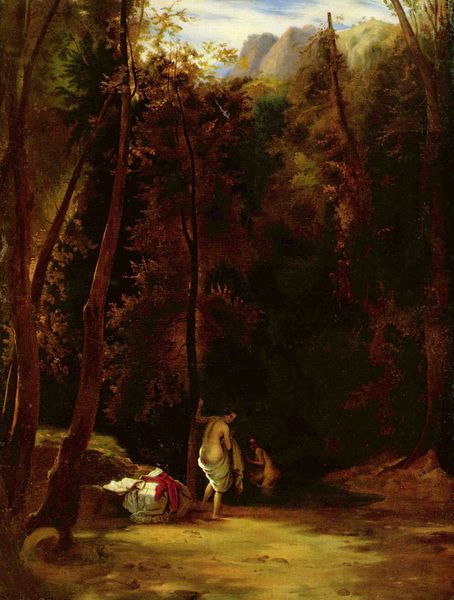
Titel: Badende Mädchen im Park von Terni
Künstler: Karl Blechen
Standort: Hannover
Institution: Niedersächsisches Landesmuseum
Schlagwörter: akt, baum, berg, blau, blätter, dunkel, felsen, gemälde, himmel, laub, mann, nackt, schatten, wasser, weiß, wolken, baden, badende, baumstämme, bäume, fluss, frauen, gelb, grün, landschaft, menschen, ocker, see, teich, äste, braun, frau, grau, hell, kleid, kleider, licht, rücken, schwarz, gras, rot, tuch, weg, wiese, wolke, beige, arme, blicke, inkarnat, kleidung, mensch, stehen, stein, baumstamm, natur, stamm, zweige, gewässer, sonne, boden, corot, gewand, gold, realismus, tücher, gewänder, paar, personen, wald, hintern, sommer, naturalismus, zwei, warm, berge, gebirge, hitze, kamm, idylle, tannen, stämme, handtuch, nackte, baumkronen, hoch, bad, badend, lichtung, berggipfel, bergkamm, jungfrau, mythologie, badetuch, lac, romantisch, tümpel, geäst, laubwald, waldboden, fichten, tannenwald, kühl, nadelwald, abgelegt, femme, wipfel, bois, paysage, peinture, realismua, eau, montagne, nude, nue, forêt, rivière, bääume, waldlichtung, baignade, ghrün, mnschen, old, agbelegt, aumstämme, kühlend, leicht bekleidet, badende frauen, frau nackt, swim, finsterer wald, bergw